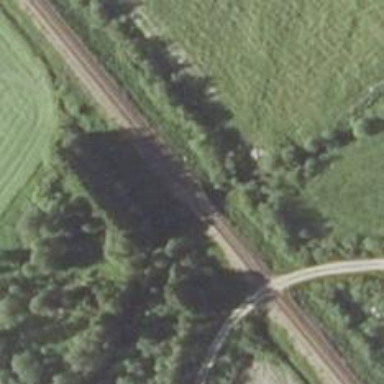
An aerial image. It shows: Continuous rail bridge over railway track.